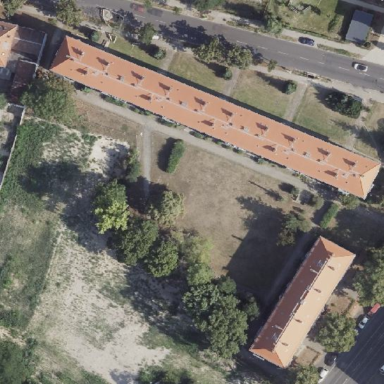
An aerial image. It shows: Hipped roof on apartment building.